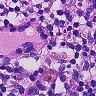
Metastatic tissue present: no